Question: I am trying to plot the point density for a large set of points (see image). How would you do it? I tried using the code below, but I got the error 'Error using griddedInterpolant The grid vectors are not strictly monotonic increasing' (I guess because the points are not ordered).

'''
%# bin centers (integers)
xbins = floor(min(X)):step_for_plot:ceil(max(X));
ybins = floor(min(Y)):step_for_plot:ceil(max(Y));
xNumBins = numel(xbins);
yNumBins = numel(ybins);
%# map X/Y values to bin indices
Xi = round( interp1(xbins, 1:xNumBins, X, 'linear', 'extrap') );
Yi = round( interp1(ybins, 1:yNumBins, Y, 'linear', 'extrap') );
%# limit indices to the range [1,numBins]
Xi = max( min(Xi,xNumBins), 1);
Yi = max( min(Yi,yNumBins), 1);
%# plot 2D histogram
imagesc(xbins, ybins, Data), axis on %# axis image
colormap hot; colorbar
hold on, plot(X, Y, 'b.', 'MarkerSize',1), hold off
'''
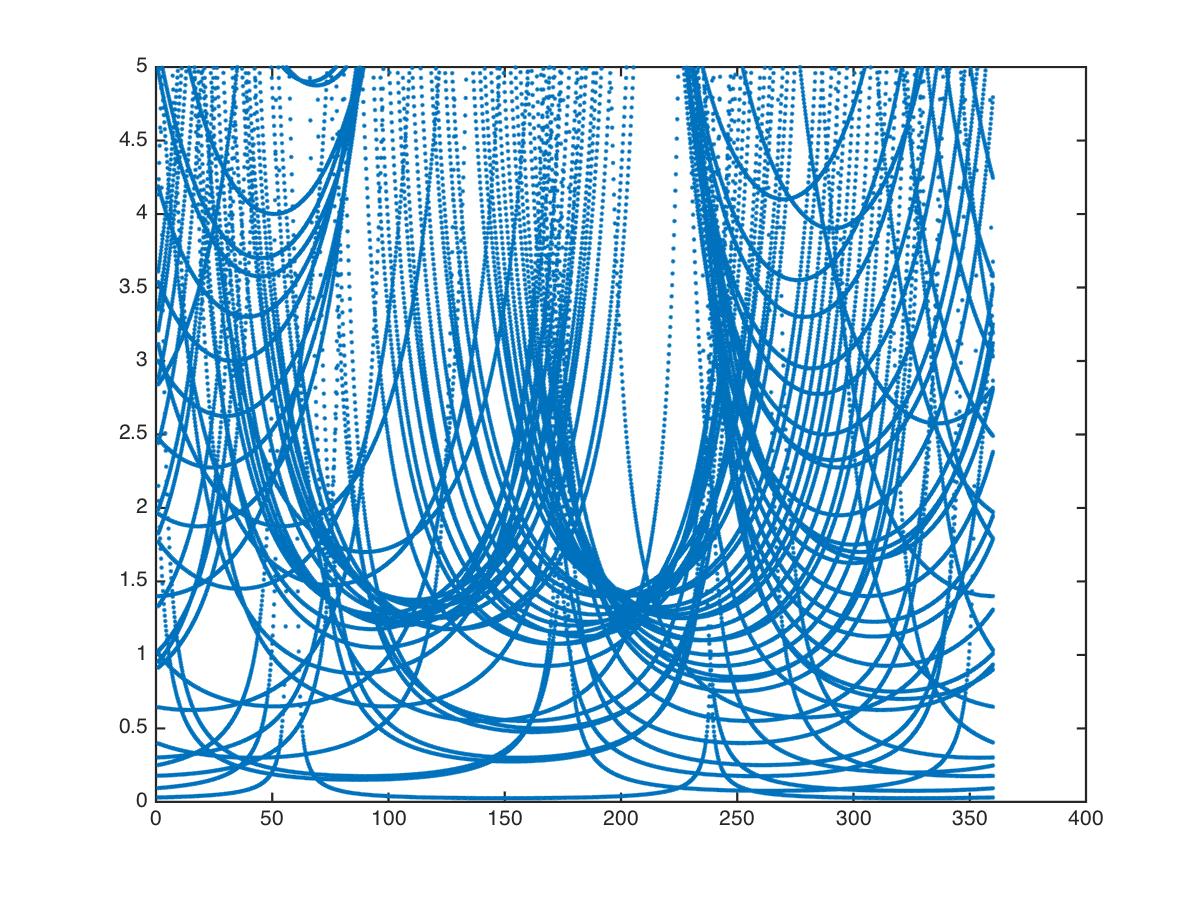
Answer: I solved the problem using <URL>. Here is the code I used:
'''
n = hist3(Data,[100,100]);
n1 = n';
n1(size(n,1) + 1, size(n,2) + 1) = 0;
xb = linspace(min(Data(:,1)),max(Data(:,1)),size(n,1)+1);
yb = linspace(min(Data(:,2)),max(Data(:,2)),size(n,1)+1);
g = figure();
h = pcolor(xb,yb,n1);
'''